Question: I am trying to run SQL on Oracle live and I give only one input but the output is printed multiple times, I don't know why this is happening.

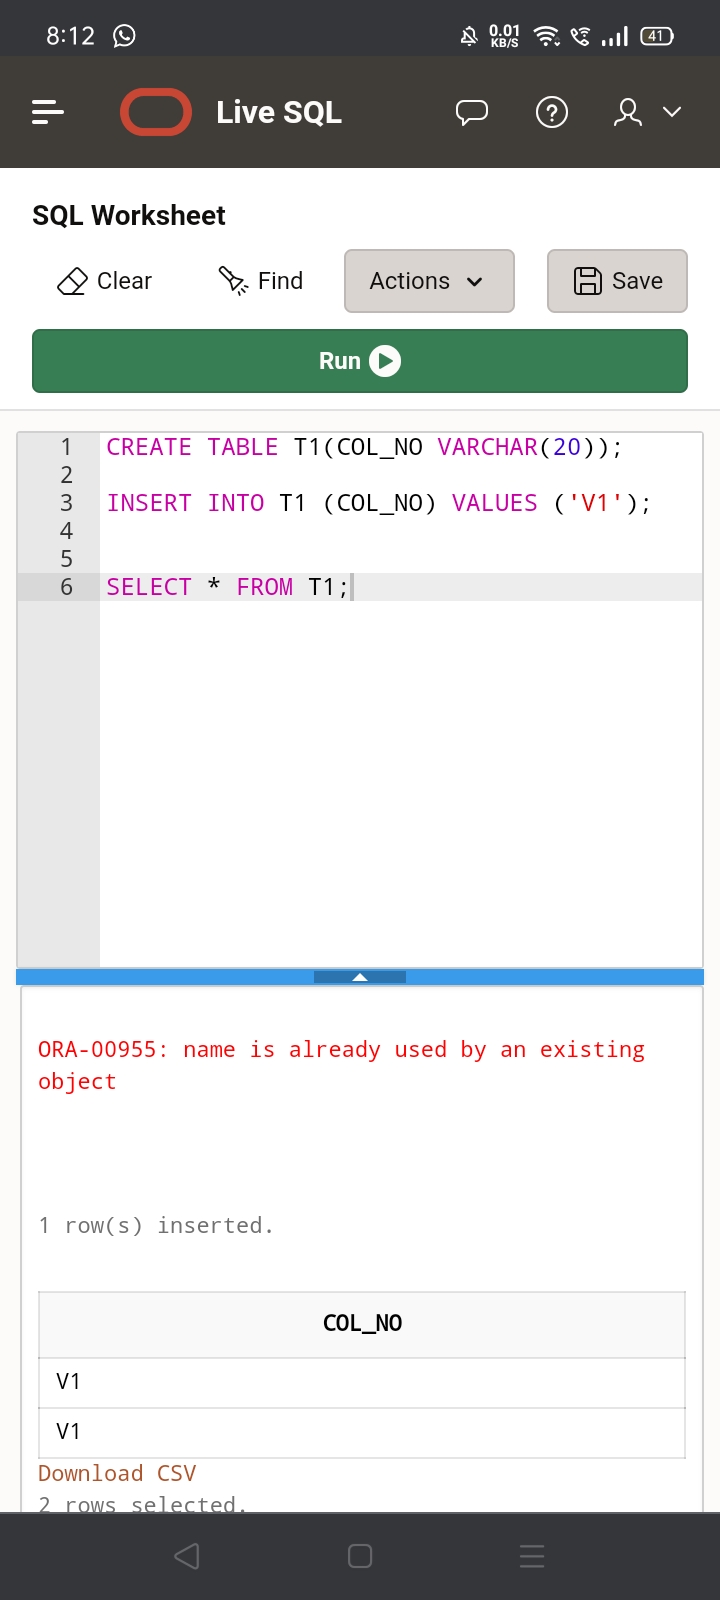
Answer: The SQL state is maintained between runs.
The first time you execute the script, it creates the table and inserts a row into the table and then you select the single row.
The second time you execute the script, it tries to create the table but finds that it already exists and raises an 'ORA-00955: name is already used by an existing object' exception and then will insert the row into the table (so you now will have two rows in the table) and then you select both rows.
If you were to run it again, it will fail to create the table again, insert another row and show you three rows... and so on.
Instead of re-running the entire script (or adding 'DROP TABLE' statements in), what you can do is delete the 'CREATE TABLE' and 'INSERT' statements after they have been run the first time and just edit the 'SELECT' statement to give the output you want.
If you want to see the entire history for the session then click on the "Actions" button and then "View Session".
If you want to drop all the changes and re-run the script from the beginning then use "Actions" then "Reset Session".